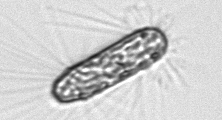
Label: Corethron_hystrix